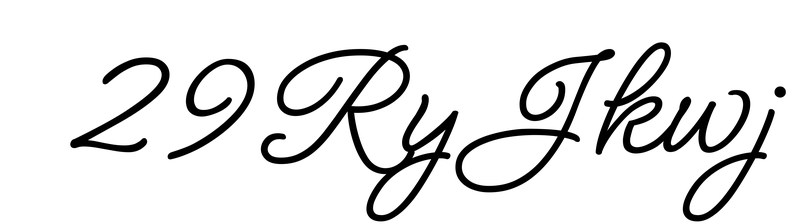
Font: MeowScript-Regular